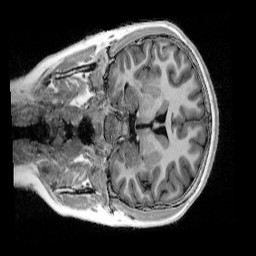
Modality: UNIT1_denoised
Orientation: coronal
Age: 13
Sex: female
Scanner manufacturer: siemens
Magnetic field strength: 3 T
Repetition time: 4 s
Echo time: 0.00303 s